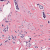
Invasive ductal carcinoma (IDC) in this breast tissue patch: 1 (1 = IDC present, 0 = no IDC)